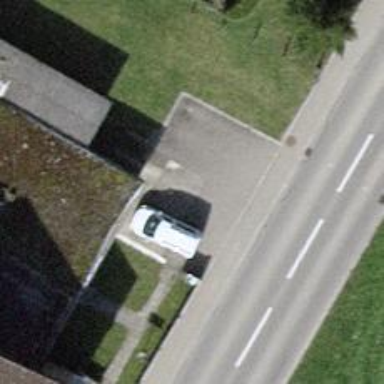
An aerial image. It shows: Asphalt street-side parking area.